Interaction volume radius: 10 \u00c5
Interaction volume height: 30 \u00c5
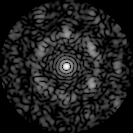
Disorder parameter: 0.6742